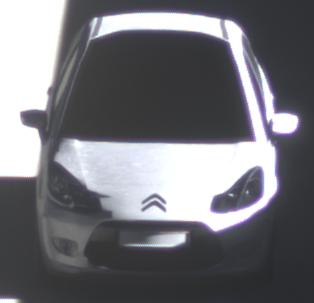
Make: Citroen
Model: C3 1.1
Detailed model: C3 (II)
Model produced from: 2010/01
Model produced until: 2012/03
Doors: 5
Color: white
Road condition: dry road
Daytime: morning or afternoon
Contrast: high contrast